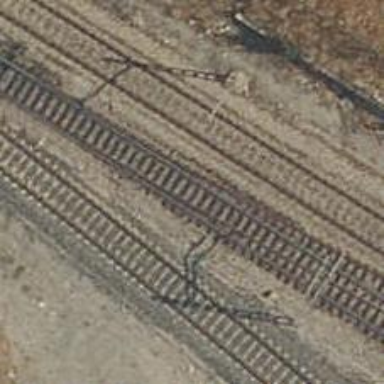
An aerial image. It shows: Railway with electrified contact lines.